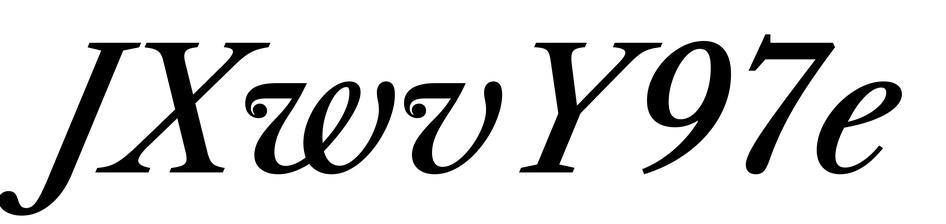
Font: LibreCaslonText-Italic_Medium_Italic